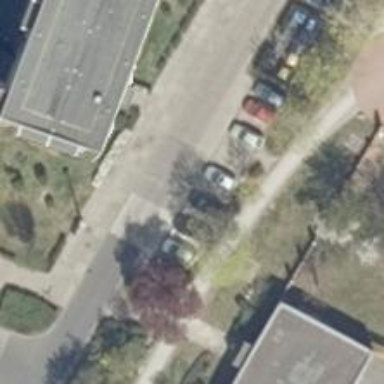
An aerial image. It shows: Parking available on the street side.